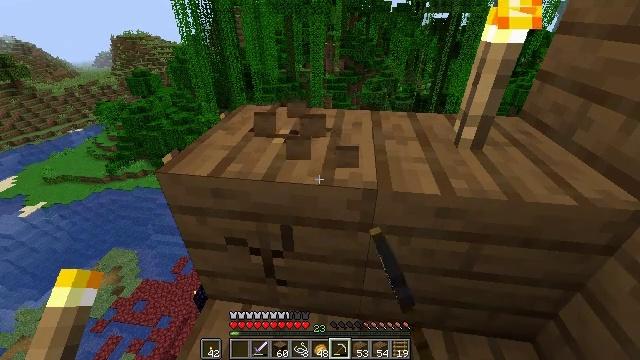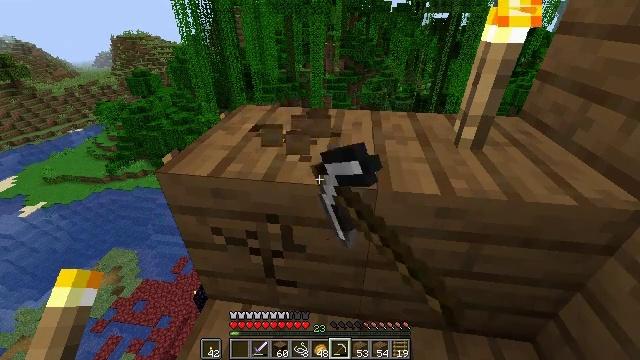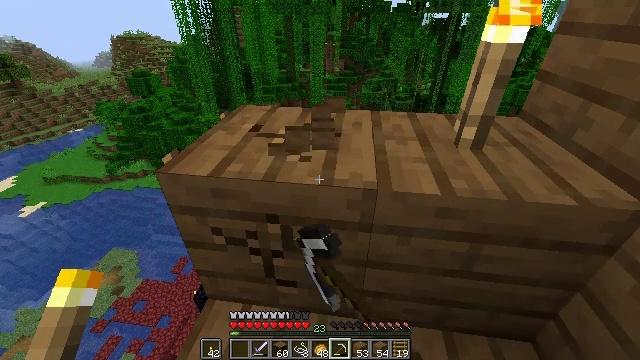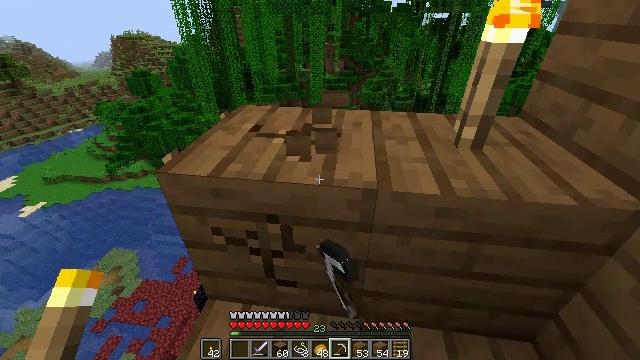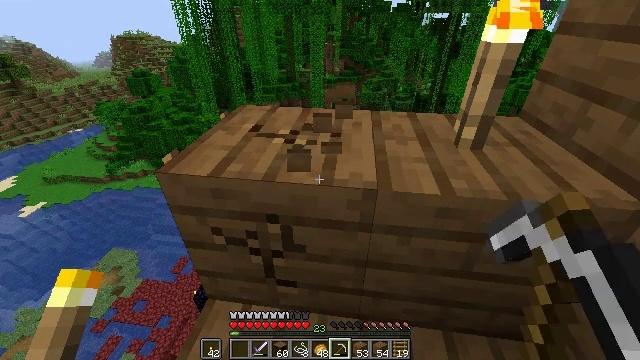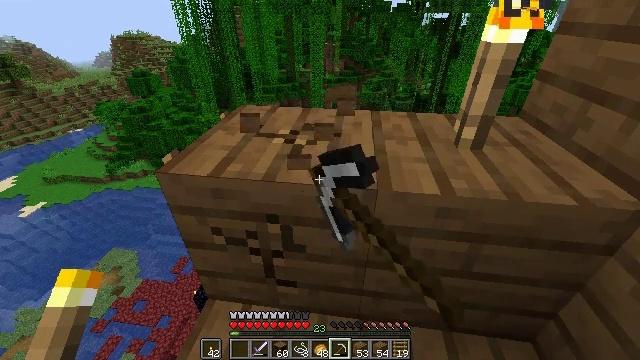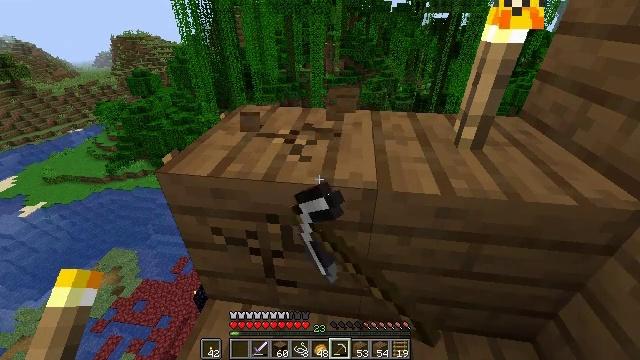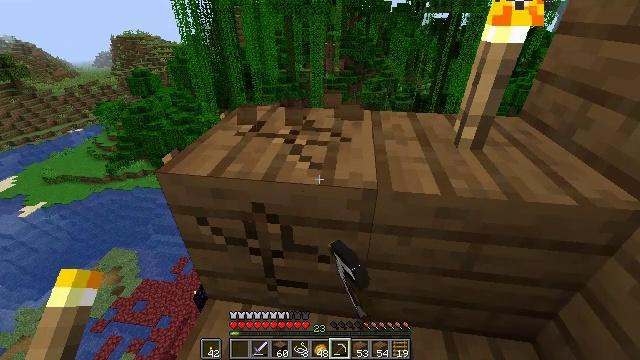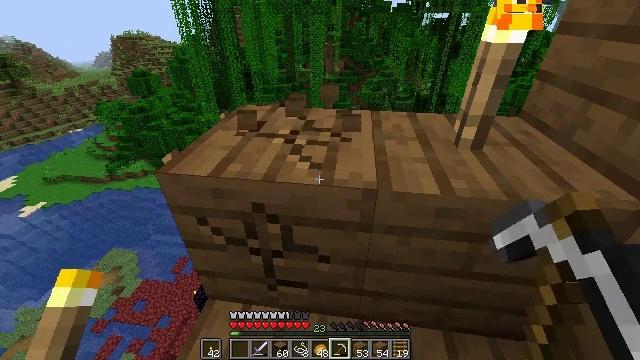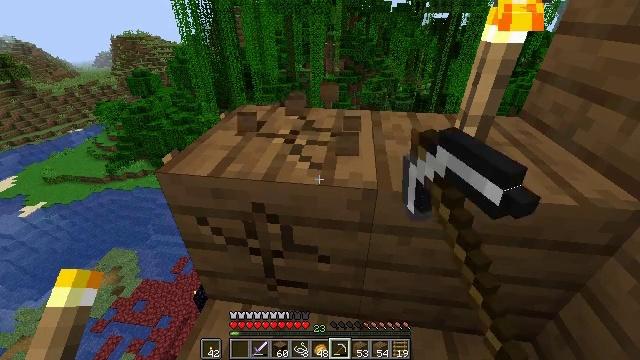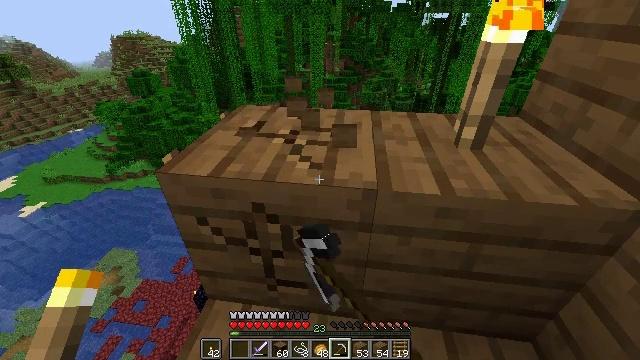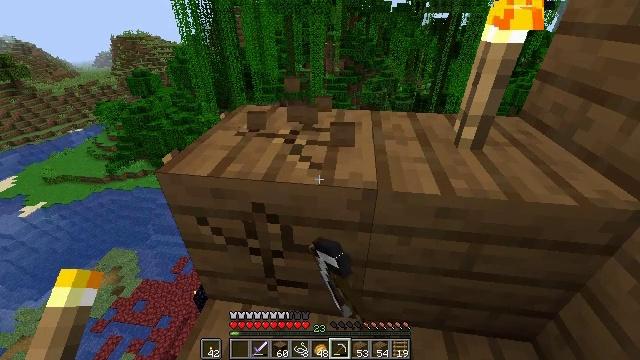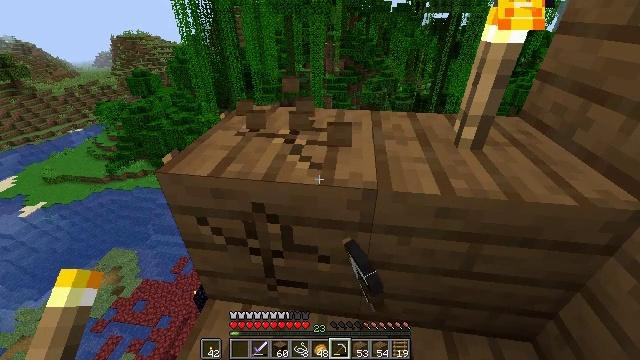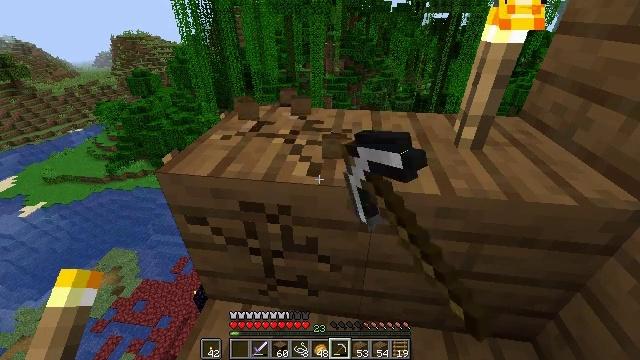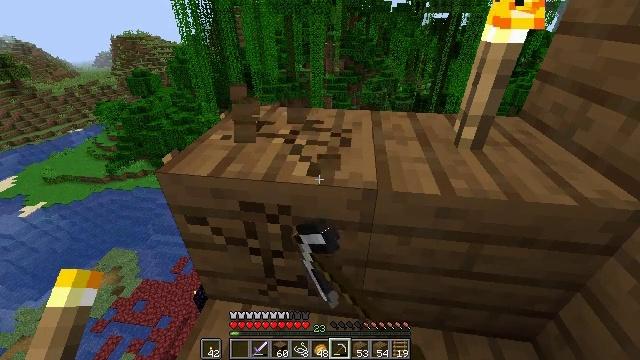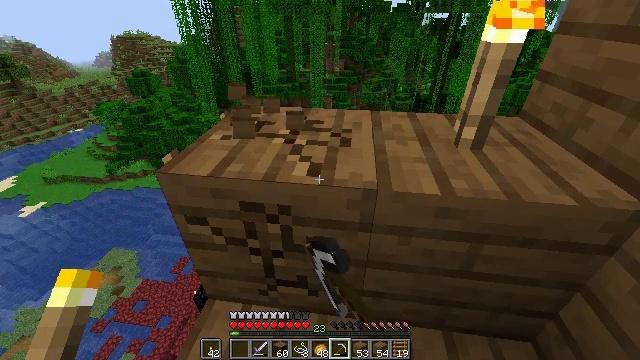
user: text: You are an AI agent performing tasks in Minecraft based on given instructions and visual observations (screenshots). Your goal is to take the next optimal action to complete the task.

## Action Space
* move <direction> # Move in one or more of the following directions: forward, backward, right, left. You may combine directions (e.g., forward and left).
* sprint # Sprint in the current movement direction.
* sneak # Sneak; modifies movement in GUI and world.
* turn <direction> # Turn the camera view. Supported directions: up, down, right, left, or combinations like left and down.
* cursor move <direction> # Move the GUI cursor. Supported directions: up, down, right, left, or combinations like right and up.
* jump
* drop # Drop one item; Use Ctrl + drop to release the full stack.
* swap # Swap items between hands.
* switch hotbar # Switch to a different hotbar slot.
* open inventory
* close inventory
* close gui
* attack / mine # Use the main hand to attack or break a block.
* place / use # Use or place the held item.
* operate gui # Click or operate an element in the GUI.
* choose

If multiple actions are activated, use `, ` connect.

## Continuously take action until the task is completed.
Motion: motion action
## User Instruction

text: Collect spruce planks from an old building.
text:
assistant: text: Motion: attack / mine
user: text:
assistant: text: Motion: attack / mine
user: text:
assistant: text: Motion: attack / mine
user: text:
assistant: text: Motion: attack / mine
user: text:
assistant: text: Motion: attack / mine
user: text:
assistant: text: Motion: attack / mine
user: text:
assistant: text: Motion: attack / mine
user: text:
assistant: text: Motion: attack / mine
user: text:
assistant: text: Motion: attack / mine
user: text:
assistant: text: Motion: attack / mine
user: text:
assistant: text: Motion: attack / mine
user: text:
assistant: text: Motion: attack / mine
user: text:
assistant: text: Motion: attack / mine
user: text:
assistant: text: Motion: attack / mine
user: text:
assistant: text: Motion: attack / mine
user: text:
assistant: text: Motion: attack / mine
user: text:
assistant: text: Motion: attack / mine
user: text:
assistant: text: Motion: attack / mine
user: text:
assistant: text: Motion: attack / mine
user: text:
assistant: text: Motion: attack / mine
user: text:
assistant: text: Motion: attack / mine
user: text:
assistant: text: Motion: attack / mine
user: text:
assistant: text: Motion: attack / mine
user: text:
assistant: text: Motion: attack / mine
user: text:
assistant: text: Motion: attack / mine
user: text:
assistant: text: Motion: attack / mine
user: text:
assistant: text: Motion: attack / mine
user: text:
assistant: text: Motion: attack / mine
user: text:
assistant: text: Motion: attack / mine
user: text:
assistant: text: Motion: attack / mine